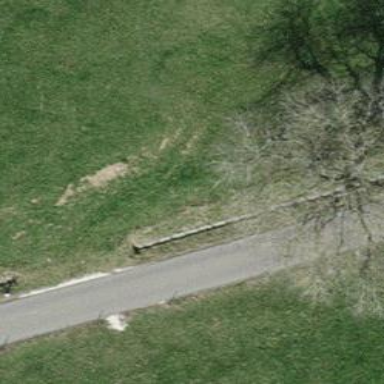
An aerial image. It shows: Culvert tunnel passing through ditch.